Question: How do I make this search form full width like the button below it?

'''
<form class="form-search">
<div class="input-append">
<input type="text" class="input-small search-query">
<button type="submit" class="btn">Search</button>
</div>
</form>
'''
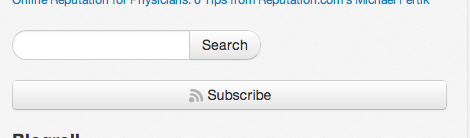
Answer: Done
<URL>
Using approach from here:
<URL>
'''
<div class="container">
<div class="row">
<div style="width:100%;background-color:#d0d0d0;text-align:center;">Example of a Full row</div>
</div>
<div class="row">
<div class="span12 pull-right">
<form class="form-inline">
<button type="submit" class="btn" style="float:right;">Button</button>
<div style="overflow: hidden; padding-right: .3em;">
<input style="height:1.6em;width:100%" type="text" placeholder="full width minus button width" />
</div>
</form>
</div>
</div>
</div>
'''